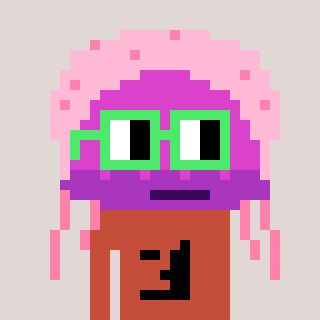
a pixel art character with square light green glasses, a jellyfish-shaped head and a rust-colored body on a warm background